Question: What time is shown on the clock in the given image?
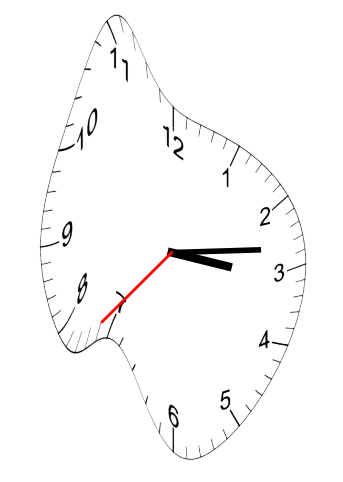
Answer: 03:13:37